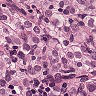
Metastatic tissue present: yes